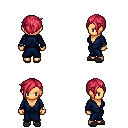
a pixel art fantasy rpg character, female body template, human, tanned skin, blue robe, metal pants, ruby red pixie cut hairstyle, bracelets, gray slippers, four views (front, back, left, right), 2x2 character sprite sheet, small pixel art, hard edges, no anti-aliasing